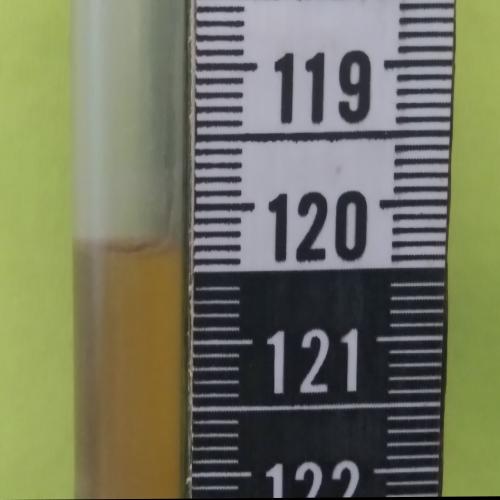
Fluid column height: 120.3 cm